高三 · 度量几何学
如图, $\mathrm{CB}$ 为 $\odot \mathrm{O}$ 的直径, $\mathrm{P}$ 是 $\mathrm{CB}$ 的延长线上一点, 且 $\mathrm{OB}=\mathrm{BP}, \angle \mathrm{AOC}=120^{\circ}$, 则 $\mathrm{PA}$ 与 $\odot \mathrm{O}$ 的位置关系是（ ）

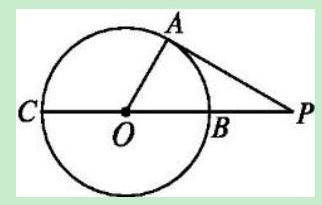
A. 相离
B. 相切
C.相交
D. 不确定
答案: B
解析: 解答: 如图,连接 $\mathrm{AB}$.